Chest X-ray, AP view. Patient: 31 years old, sex F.
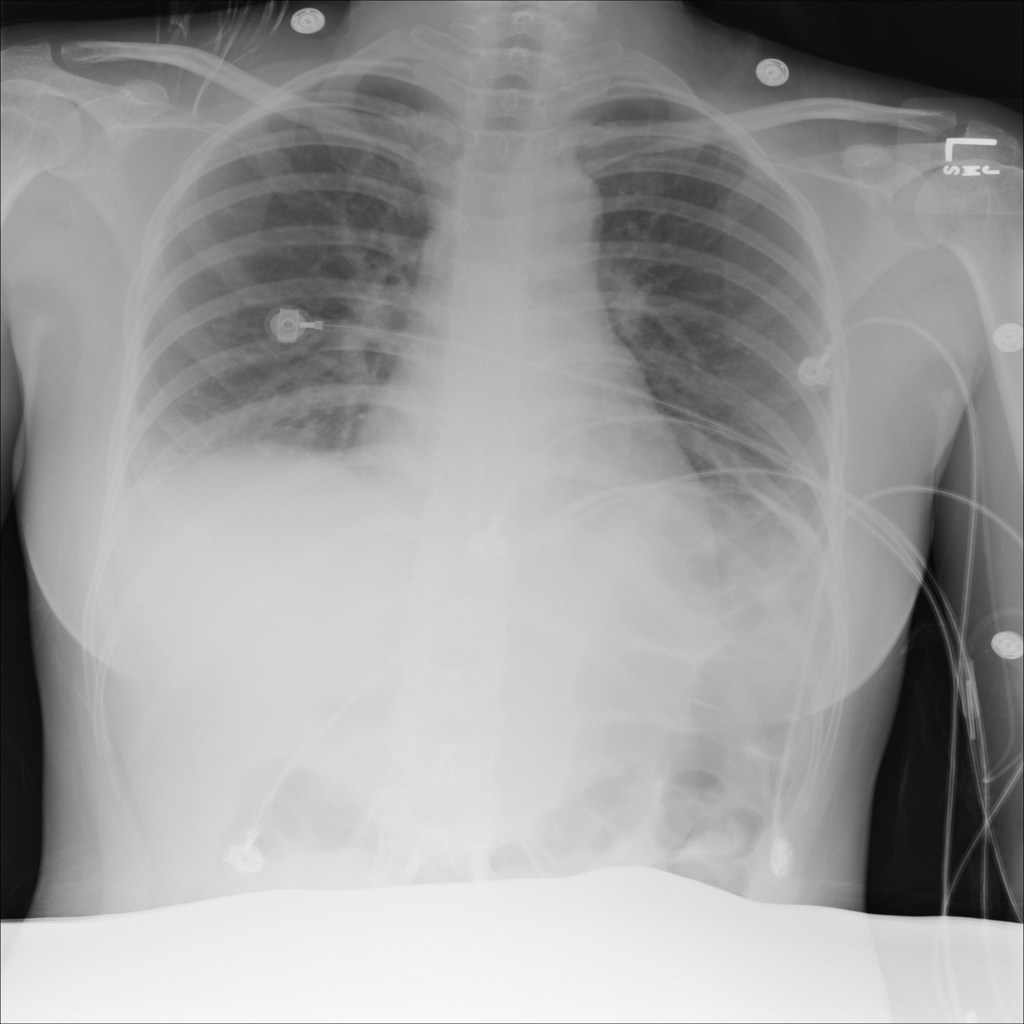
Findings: Effusion